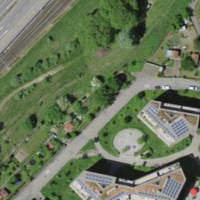
EUNIS habitat code: 57
Species observed at this site:
Juglans regia
Macroglossum stellatarum
Populus tremula